Question: '''
#include <stdio.h>
main()
{
int x, y;
scanf("%d", &x);
int a[x][x];
int i, j, low = 0, top = x - 1, n = 1;
for (i = 0; i < x / 2; i++, low++, top--)
{
for (j = low; j <= top; j++, n++)
a[i][j] = n;
for (j = low + 1; j <= top; j++, n++)
a[j][top] = n;
for (j = top - 1; j >= low; j--, n++)
a[top][j] = n;
for (j = top - 1; j > low; j--, n++)
a[j][low] = n;
}
for (i = 0; i < x; i++)
{
for (j = 0; j < x; j++)
{
printf("%d", a[i][j]);
}
printf("
");
}
}
'''
i want to write a number pattern and this is the code but i wanted to write it without arrays.how can i rewrite this without using any arrays?
and of course x can be both even and odd.
thanks for ur help!
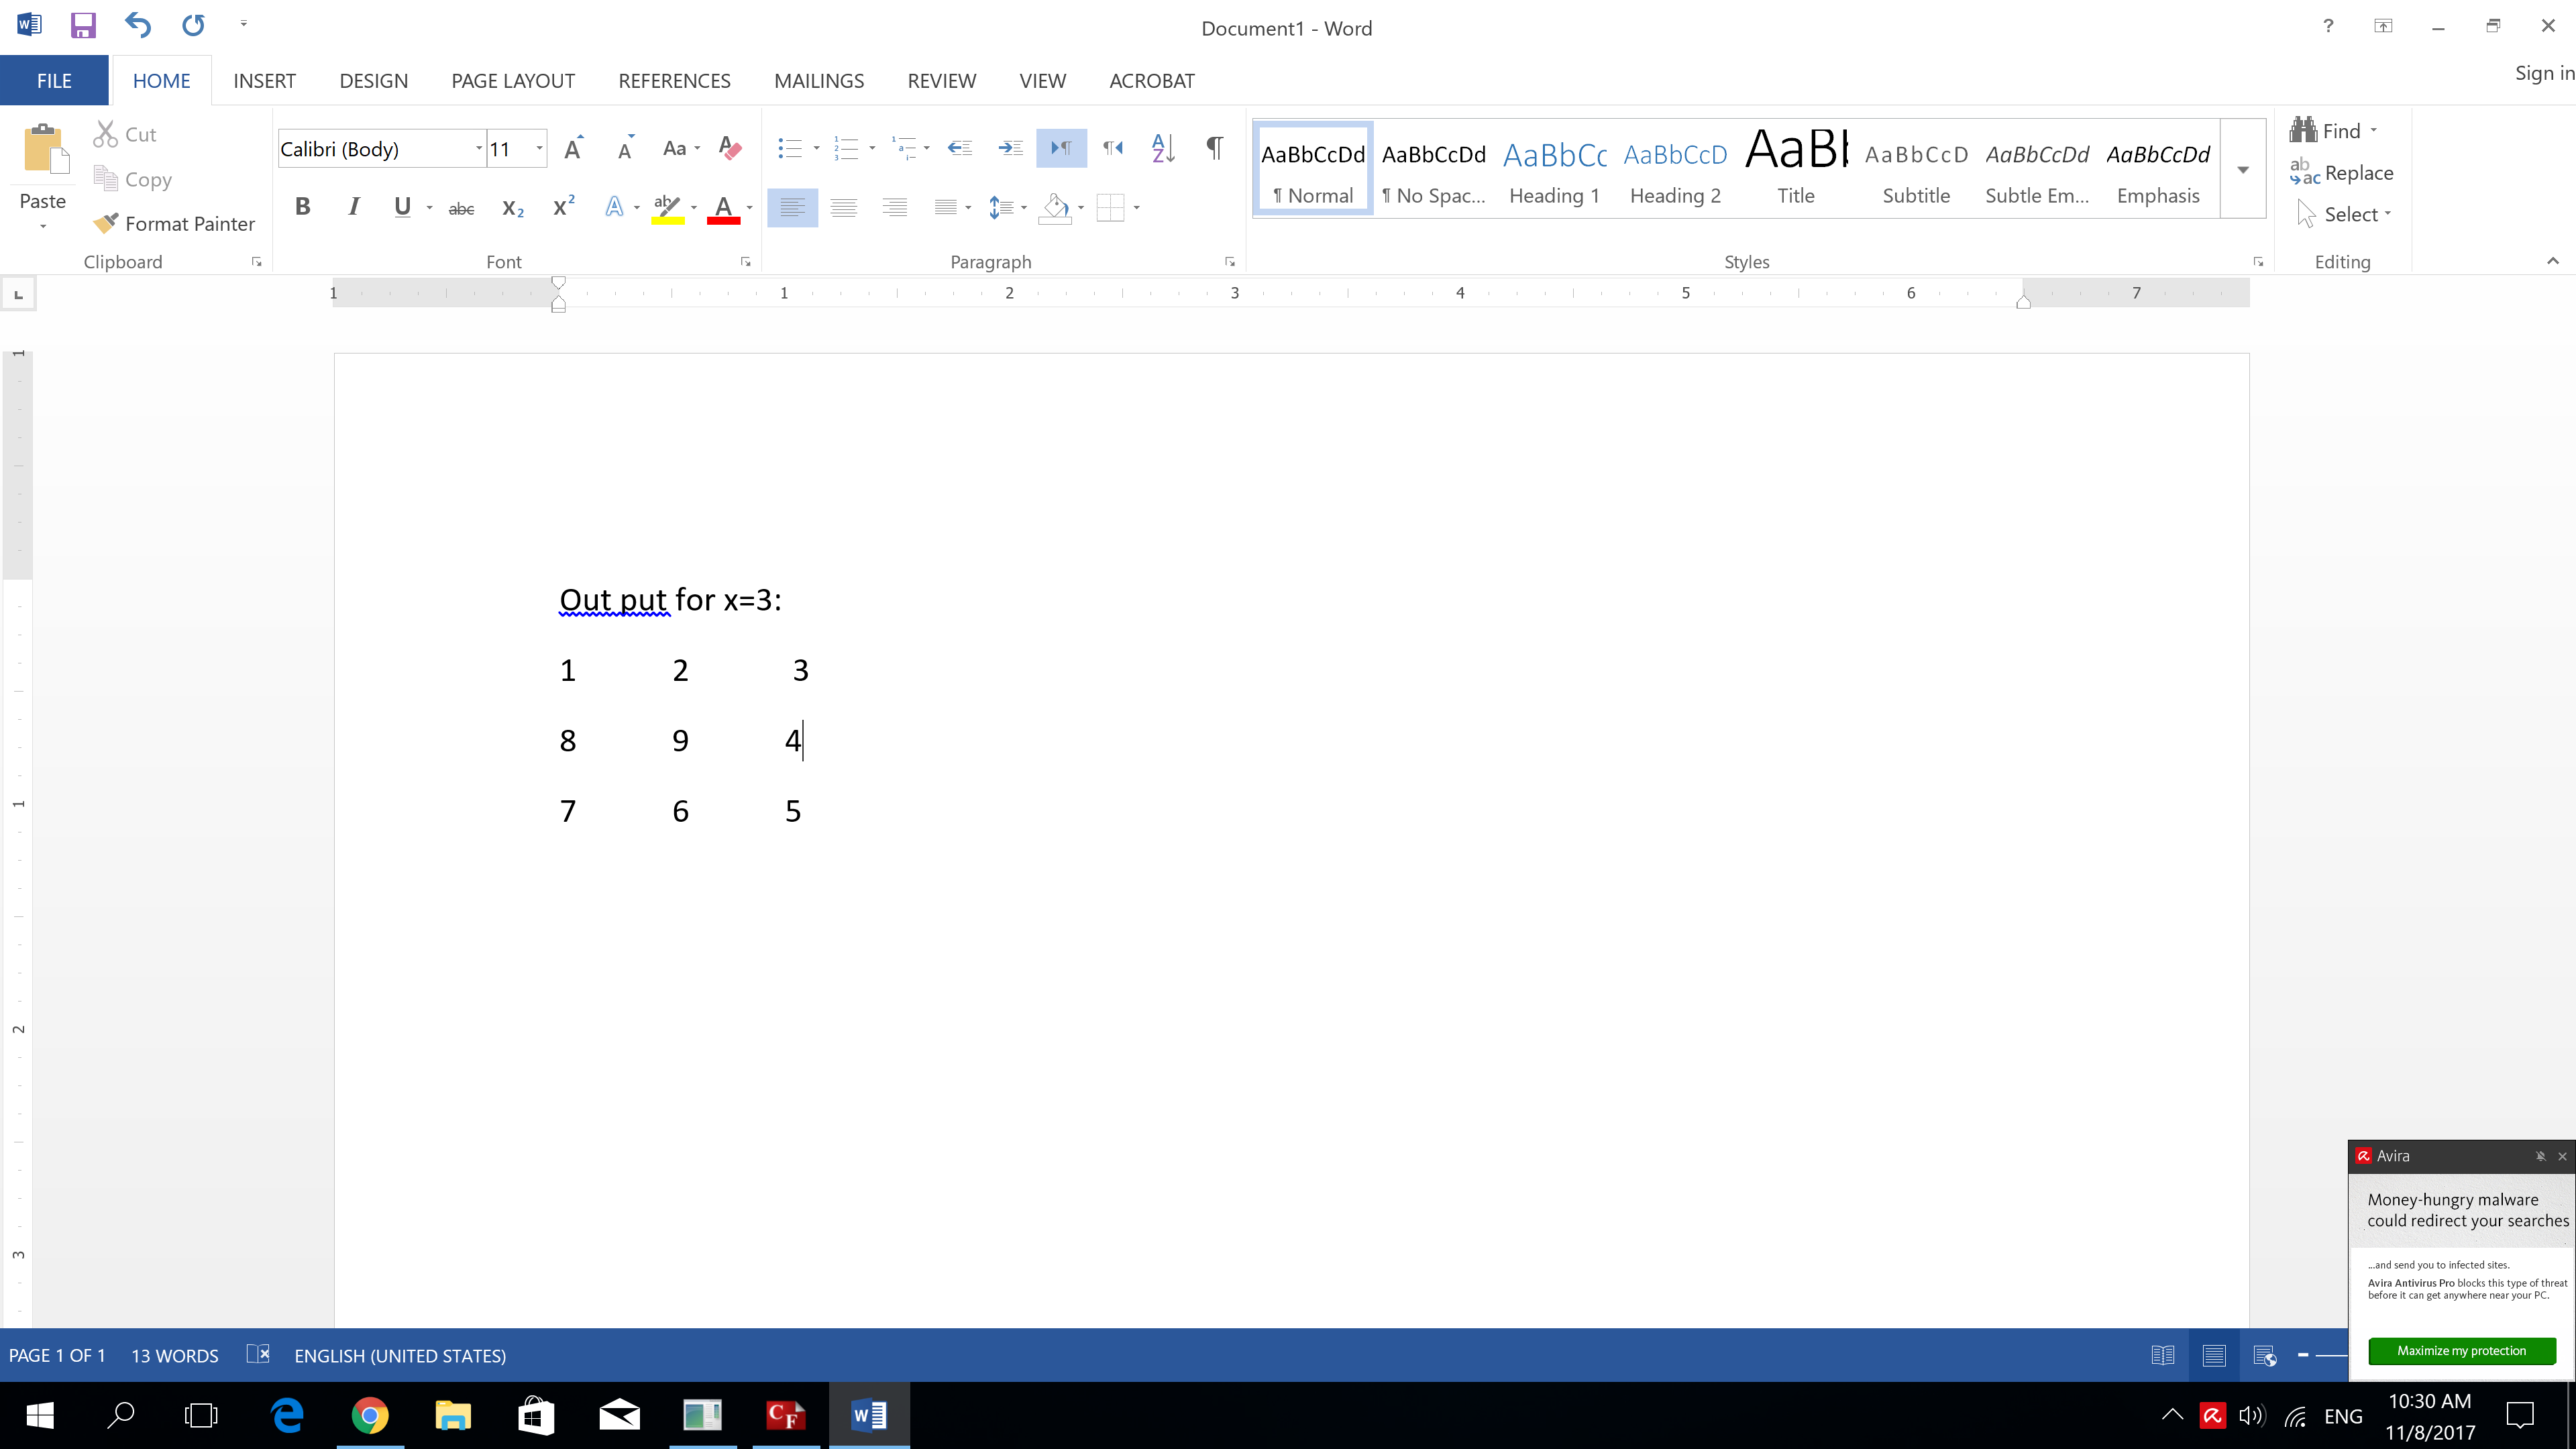
Answer: '''
#include <stdio.h>
int get(int x, int y, int lt, int n)
{
if(x == 0)
return lt+y;
else if(y == 0)
return lt+4*(n-1)-x;
else if(y == n-1)
return lt+n+x-1;
else if(x == n-1)
return lt+3*(n-1)-y;
else
return get(x-1, y-1, lt+4*(n-1), n-2);
}
int main(void)
{
int n, i, j;
scanf("%d", &n);
for(i = 0; i < n; ++i) {
for(j = 0; j < n; ++j)
printf("%2d ", get(i, j, 1, n));
putchar('
');
}
return 0;
}
'''